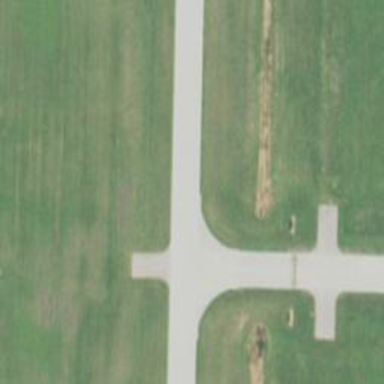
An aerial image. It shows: Image of taxiway at airport.